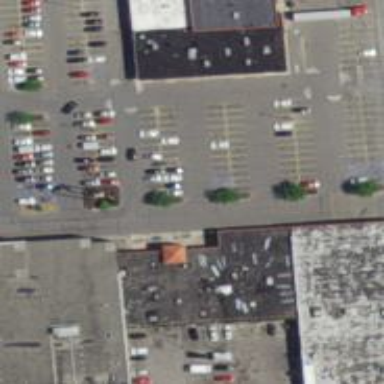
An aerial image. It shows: Parking space is available.